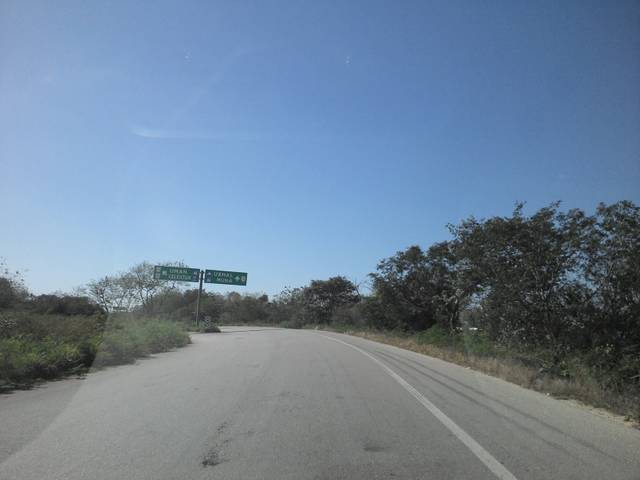
Region: Mexico
Coordinates: 20.837, -89.742